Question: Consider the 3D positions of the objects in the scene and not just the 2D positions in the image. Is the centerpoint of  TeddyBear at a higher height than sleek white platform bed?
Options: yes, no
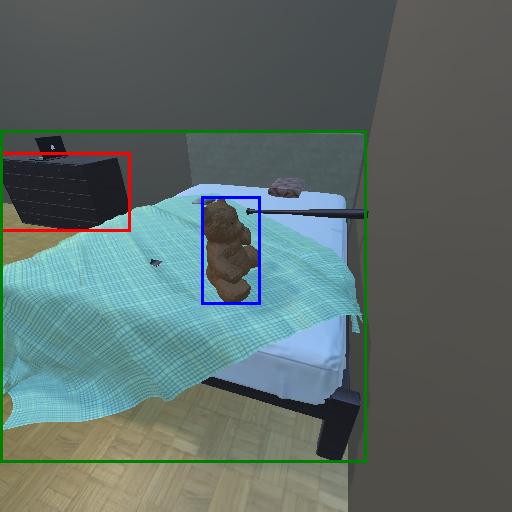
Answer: yes